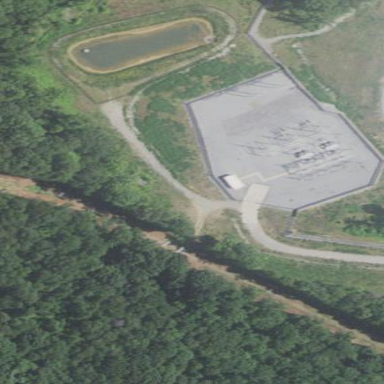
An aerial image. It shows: Distribution substation surrounded by fence.